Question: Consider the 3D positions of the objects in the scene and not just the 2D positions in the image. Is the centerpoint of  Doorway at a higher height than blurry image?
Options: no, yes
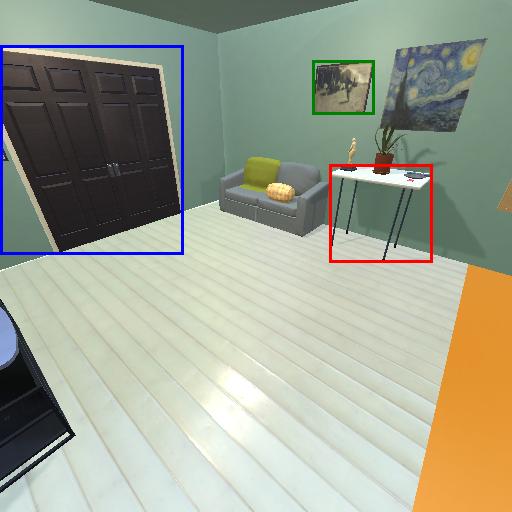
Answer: no